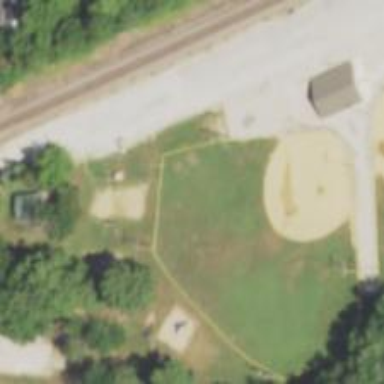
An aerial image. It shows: Baseball pitch for leisure land activities.